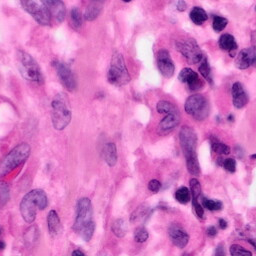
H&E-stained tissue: Pancreatic